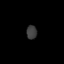
Tissue: lung
Cell type: Epithelial cells
Senescence score: 0.238
Nuclear area (px): 142
Mean DAPI intensity: 59.796